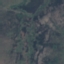
Land use / land cover class: HerbaceousVegetation